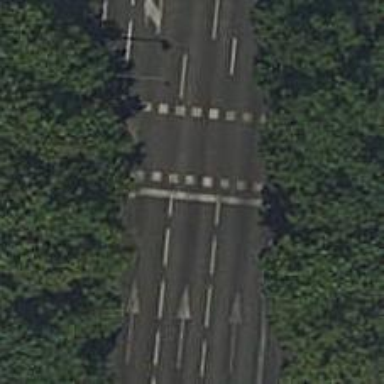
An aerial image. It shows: Primary highway with parallel parking lanes on both the right and left sides. The surface of the road is asphalt.